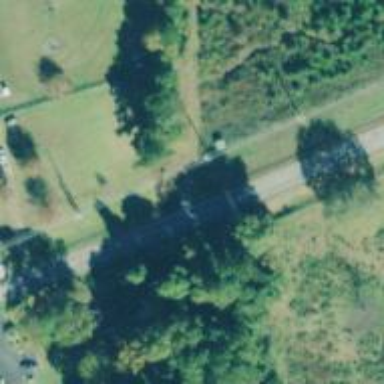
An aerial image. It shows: Asphalt road classified as tertiary.